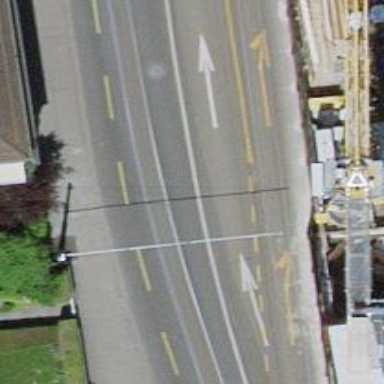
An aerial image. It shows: Secondary road with asphalt surface. It includes separate cycle lane and sidewalk.